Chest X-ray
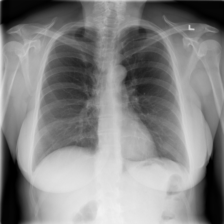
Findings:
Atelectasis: negative
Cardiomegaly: negative
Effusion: negative
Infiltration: negative
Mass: negative
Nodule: negative
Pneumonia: negative
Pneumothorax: negative
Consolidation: negative
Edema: negative
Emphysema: negative
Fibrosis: negative
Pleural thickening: negative
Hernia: negative